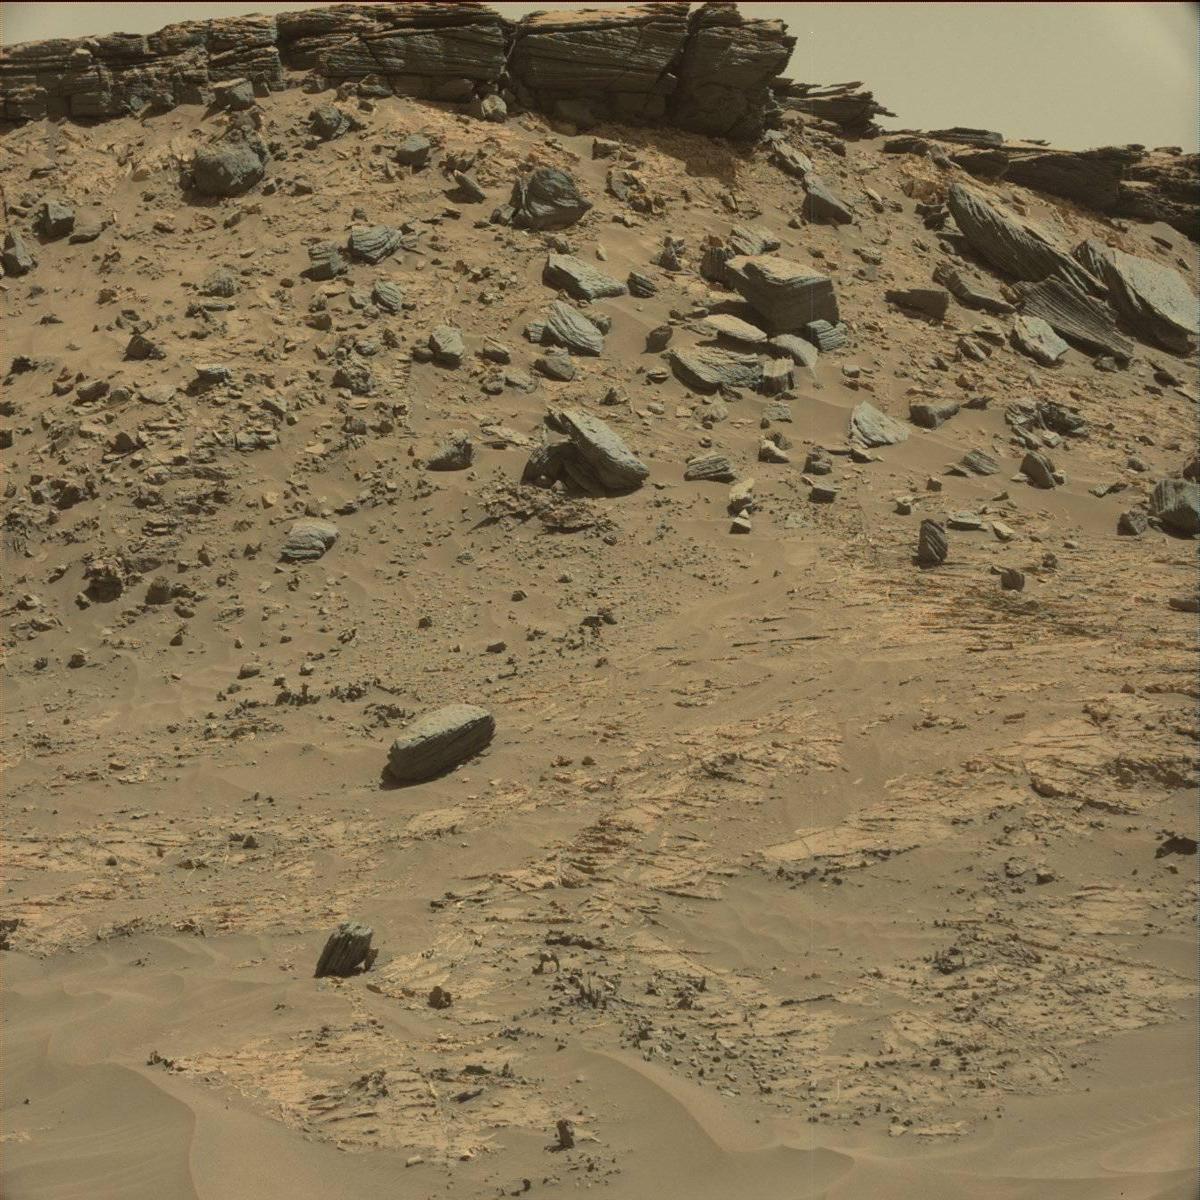
Terrain classes present: Bedrock, Sand / Soil, Sky